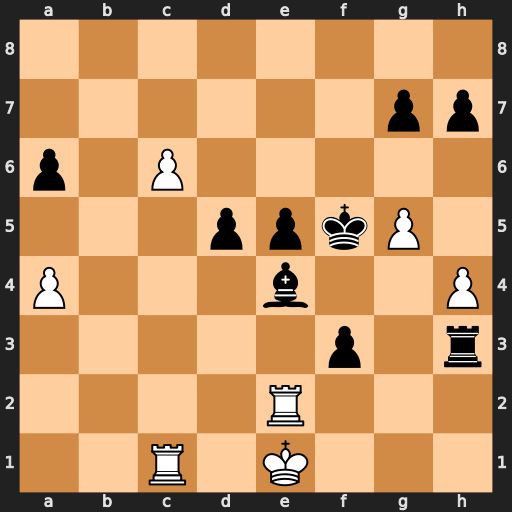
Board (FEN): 8/6pp/p1P5/3ppkP1/P3b2P/5p1r/4R3/2R1K3
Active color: w
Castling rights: -
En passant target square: -
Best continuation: c7 Rh1+ Kd2 Rxc1 Kxc1